Question: I got this code running
'''
$j('#nav_menu-2 li li a').bind('click', function(e){
//check when pagination link is clicked and stop its action.
e.preventDefault();
//get the href attribute
var link = $j(this).attr('href');
$j('#content').load(link + ' #content');
});
'''
its working fine in chrome, ff, ie9 but the problems begin with ie8 and ie7.
I searched the web and tried this way
'''
$j('#content').load(link + '?' + Math.random()*99999 + ' #content');
'''
but its still not working, the content just doesn't show.
<URL>
just click the first blue box(arrow 1), and try to change the content the arrow 2 and arrow 3.

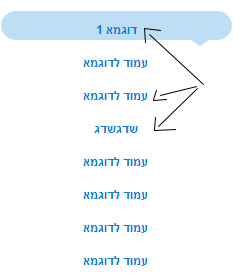
Answer: the problem was an extra unneeded '</div>' tag inside the html code.
All the modern browsers was able to handle this, but apparently ie8 and 7 just got lost that mess.